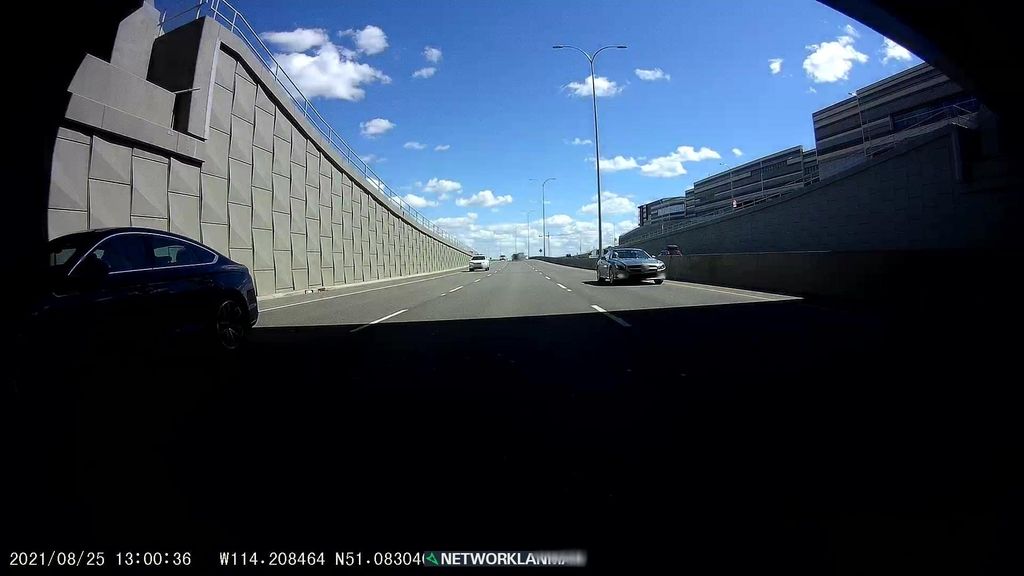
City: calgary